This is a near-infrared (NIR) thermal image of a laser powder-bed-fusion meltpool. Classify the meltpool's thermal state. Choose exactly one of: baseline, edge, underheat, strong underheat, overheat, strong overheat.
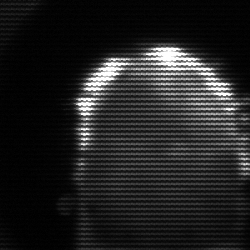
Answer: baseline